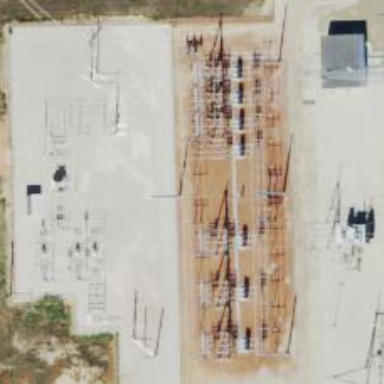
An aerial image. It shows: Switch used for power control.